Field crop: maize
Growth stage: 2
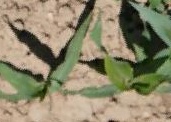
Species: maize